Question: ## Goal
I want to access the information of my child's table via the parent table. Using the image below, we can see that I have Conveying Solutions and for every Conveying Solution, I will have one or more Conveyor Functions related to it.

---
## Attempt
I load the information into my DataTables (this works correctly) on the form load. I then set my DataView's table to my Conveying Solution's DataTable and set my DataView as the DataSource of my DataGridView.
'''
Public Class Form1
Private DataView1 As New DataView
Private Sub Form1_Load(sender As System.Object, e As System.EventArgs) Handles MyBase.Load
clsConveyingSolution.LoadConveyingSolutions()
clsConveyorFunction.LoadConveyorFunctions()
Try
DataView1.Table = HunterMgmt.dtConveyingSolutions
DataGridView1.DataSource = DataView1
Catch ex As Exception
MsgBox(ex.Message)
End Try
End Sub
End Class
'''
---
I'd like to perform some sort of join and have access to the information of both tables using the relationship that I established.
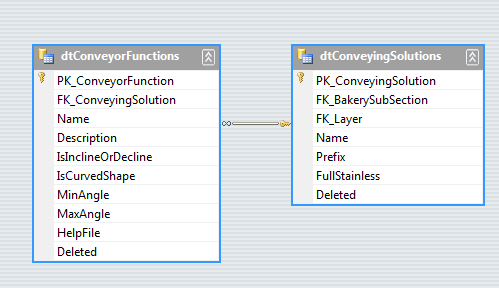
Answer: If you want to join the data from the two tables then you have two main choices:
1. Add a new DataTable and table adapter to your DataSet based on a query that performs the join. You would then treat that DataTable and table adapter the same way you would any other.
2. Use LINQ or some manual process to create a new list that joins the data from the rows of your existing DataTables.